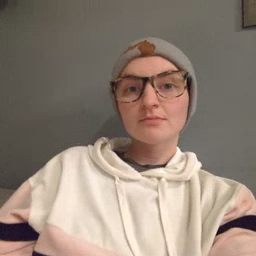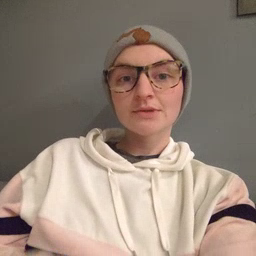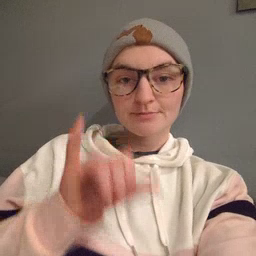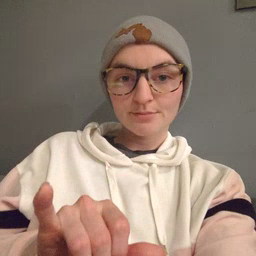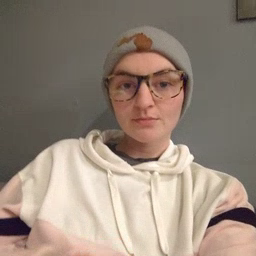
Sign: stay